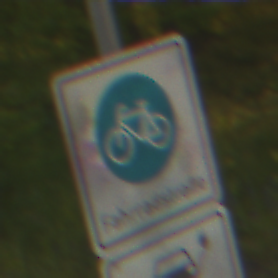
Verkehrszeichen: BeginnFahrradstrasse
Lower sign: MehrspurigeFahrzeugeFrei11
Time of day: SunriseSunset
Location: Outdoor (RoadRail)
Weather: Clear
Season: NotSpecified
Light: Natural